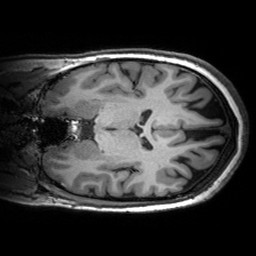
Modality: T1w
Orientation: coronal
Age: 31
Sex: female
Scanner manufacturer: siemens
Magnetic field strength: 3 T
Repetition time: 2.53 s
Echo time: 0.00299 s